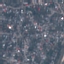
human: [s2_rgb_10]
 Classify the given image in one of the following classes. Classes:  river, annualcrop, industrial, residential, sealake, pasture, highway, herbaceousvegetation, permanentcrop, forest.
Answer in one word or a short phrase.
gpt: Residential